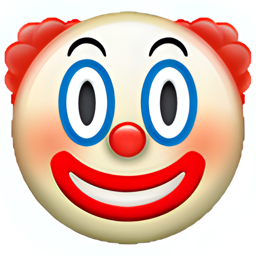
Name: clown face
Emoji: 🤡
Group: Smileys & Emotion
Sub-group: face-costume